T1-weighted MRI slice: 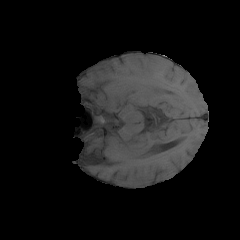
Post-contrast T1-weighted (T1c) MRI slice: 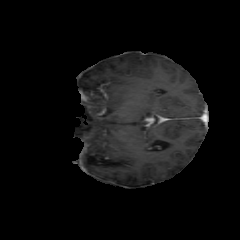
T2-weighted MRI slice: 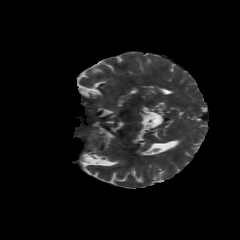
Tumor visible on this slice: yes